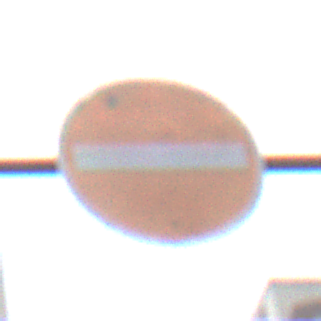
Verkehrszeichen: VerbotDerEinfahrt
Umgebung: Outdoor, Urban
Tageszeit: Midday
Wetter: Overcast
Licht: Natural
Jahreszeit: NotSpecified
Kontrast: LowContrast